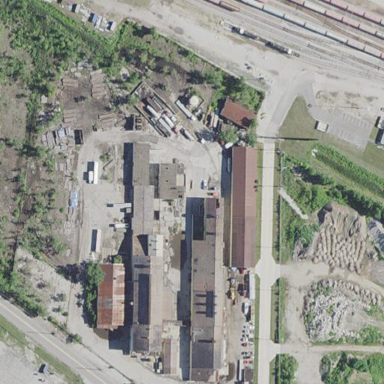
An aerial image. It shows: Industrial area.